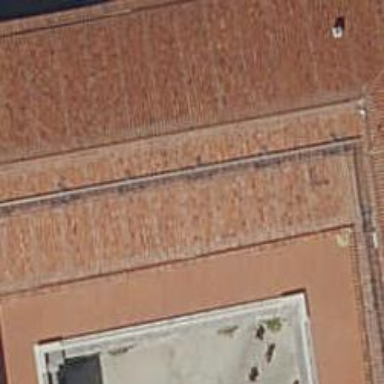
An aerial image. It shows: Building with roof tiles and skillion roof shape.